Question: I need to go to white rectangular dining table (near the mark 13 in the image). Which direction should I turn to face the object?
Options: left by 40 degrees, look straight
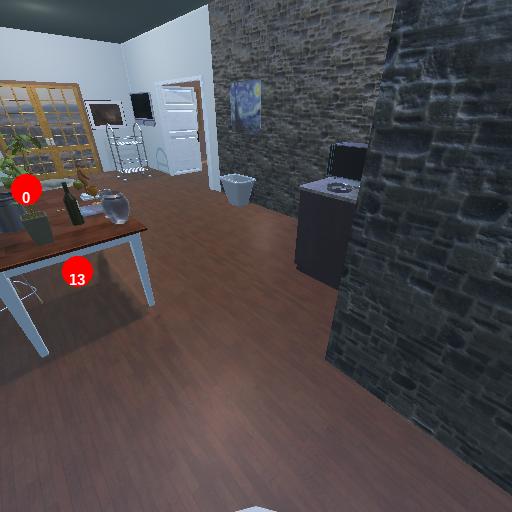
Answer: left by 40 degrees